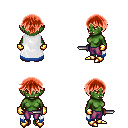
a pixel art fantasy rpg character, female body template, orc, green skin, white trimmed cape, magenta pants, red short bangs hairstyle, gold gloves, gold boots, dagger, four views (front, back, left, right), 2x2 character sprite sheet, small pixel art, hard edges, no anti-aliasing